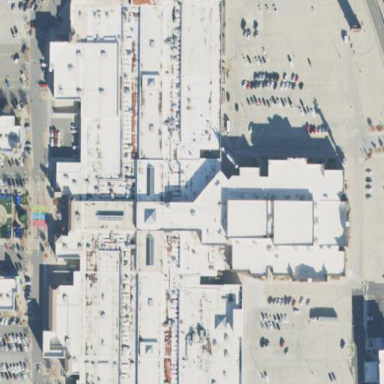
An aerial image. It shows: Retail building.